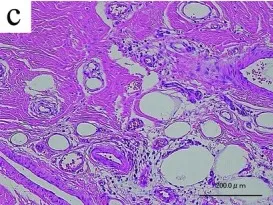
Histopathology of pseudocarcinomatous hyperplasia. (c) Invasion of inflammatory cells was recognized around the skin-stapled site.
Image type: pathology (h&e)